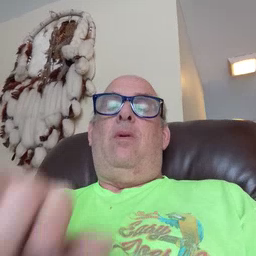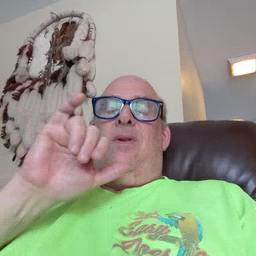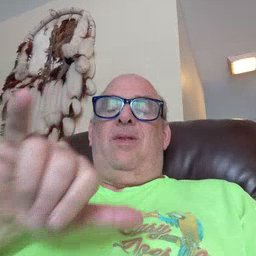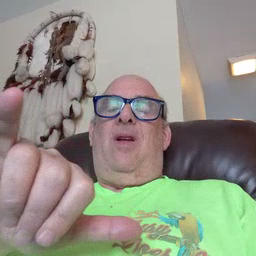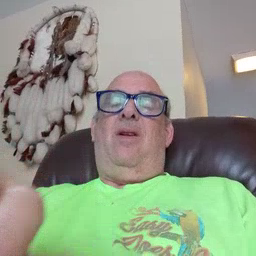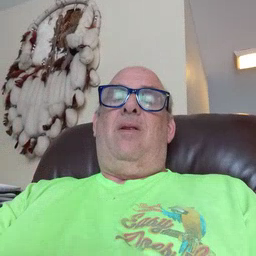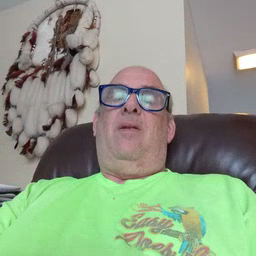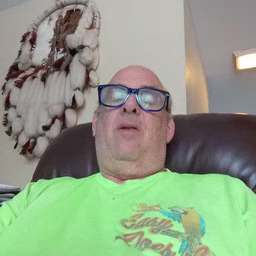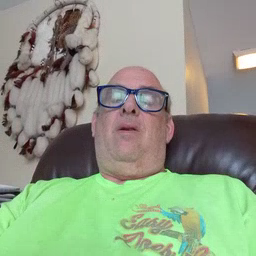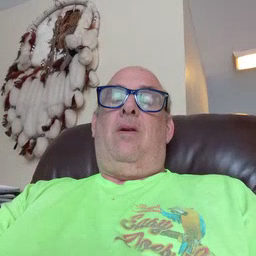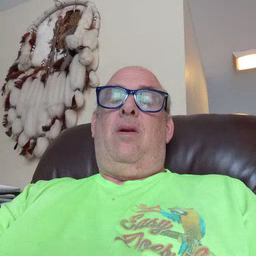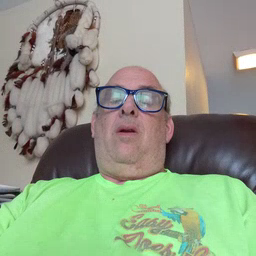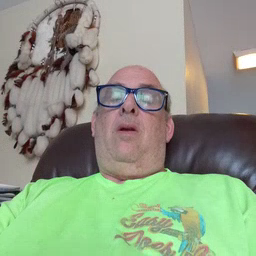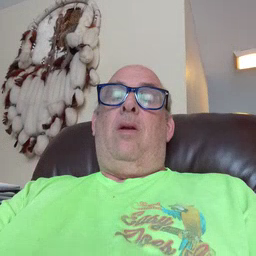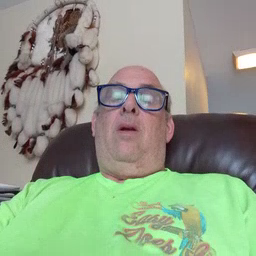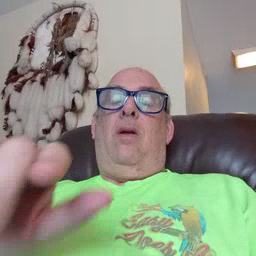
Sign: stay